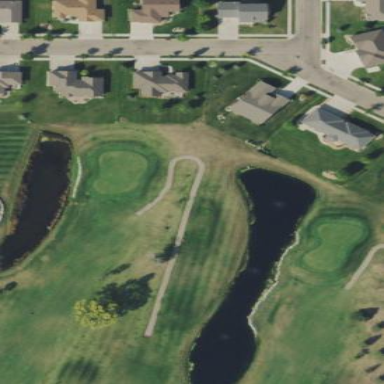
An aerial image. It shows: Water hazard on golf course. The hazard is natural water feature.